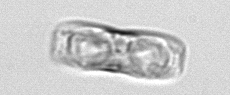
Label: pennate_morphotype1